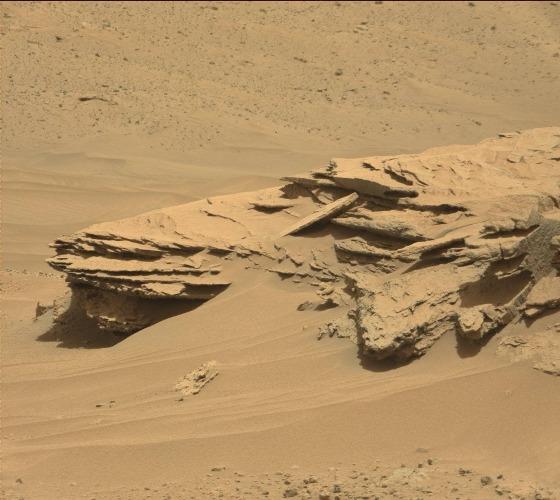
Terrain classes present: Bedrock, Gravel / Sand / Soil, Shadow